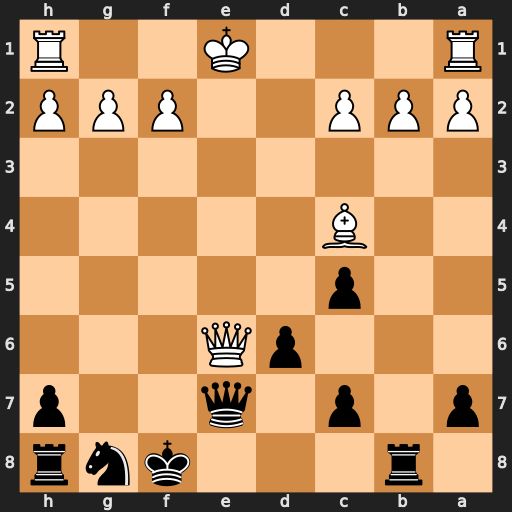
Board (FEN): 1r3knr/p1p1q2p/3pQ3/2p5/2B5/8/PPP2PPP/R3K2R
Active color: b
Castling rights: KQ
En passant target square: -
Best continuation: Qxe6+ Bxe6 Re8 O-O Rxe6